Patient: sex M, age 23
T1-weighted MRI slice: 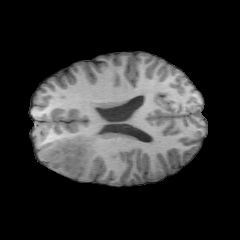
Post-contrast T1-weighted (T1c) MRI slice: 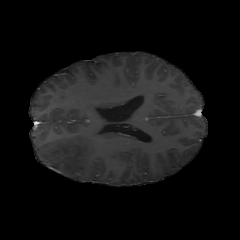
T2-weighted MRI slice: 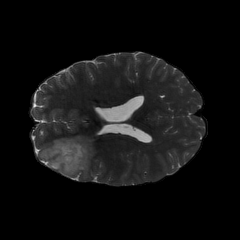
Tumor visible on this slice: yes
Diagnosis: Oligodendroglioma, IDH-mutant, 1p/19q-codeleted
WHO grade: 2